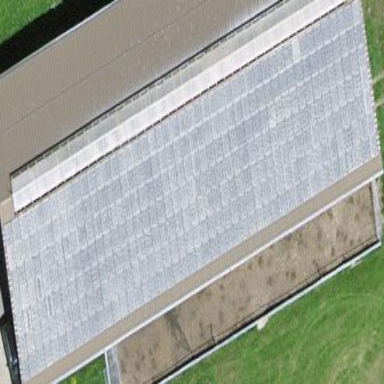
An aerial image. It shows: Solar power generator with photovoltaic panels.